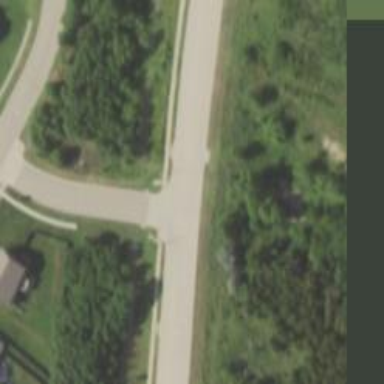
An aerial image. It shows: Stop road.